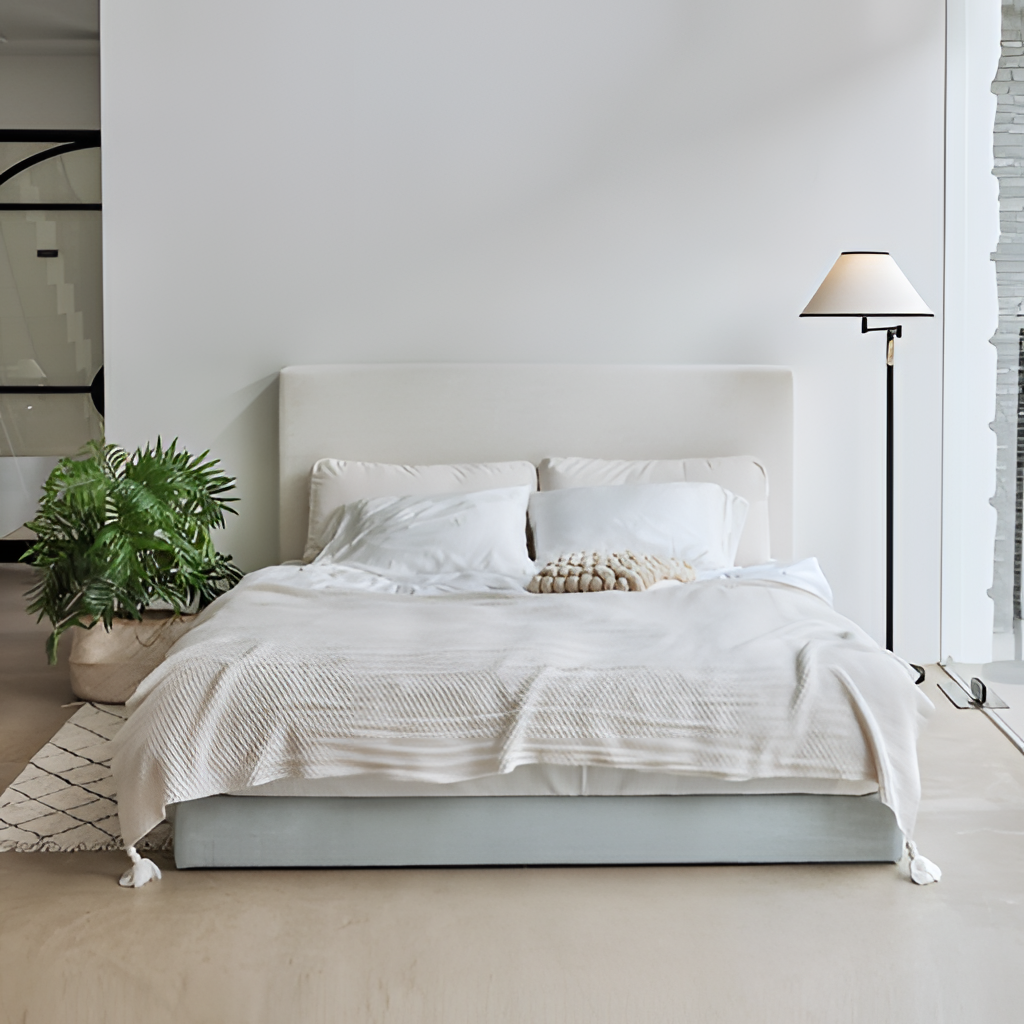
beige fabric bed, bedroom, paint wallpaper, with solid pattern, contemporary, beige concrete flooring, with smooth pattern